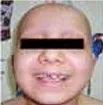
Total alopecia and nail pitting.
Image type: medical_photograph (oral_photograph)